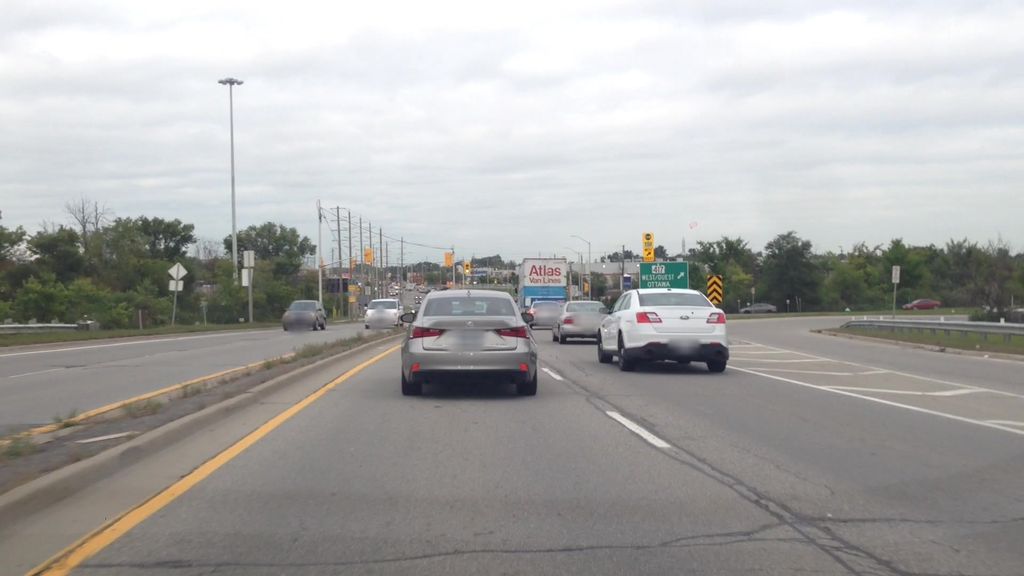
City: ottawa-gatineau